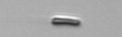
Label: fiber